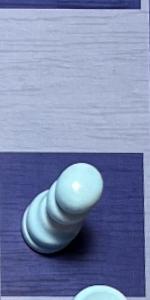
Label: Pawn_White